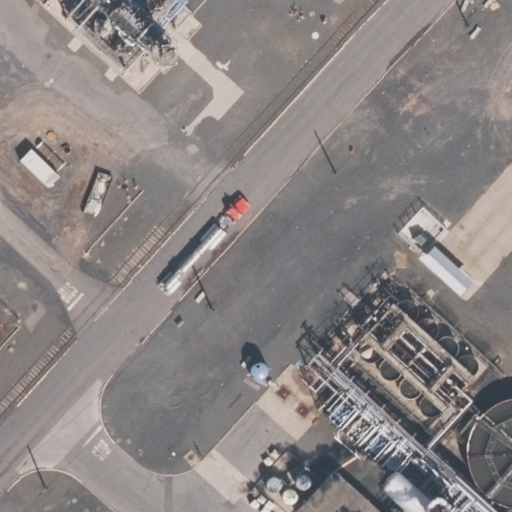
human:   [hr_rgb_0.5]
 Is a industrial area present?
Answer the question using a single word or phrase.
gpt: yes

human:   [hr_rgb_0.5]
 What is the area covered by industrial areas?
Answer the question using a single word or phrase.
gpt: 10583m2

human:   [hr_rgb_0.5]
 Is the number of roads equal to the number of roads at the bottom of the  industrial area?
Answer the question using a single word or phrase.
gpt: no

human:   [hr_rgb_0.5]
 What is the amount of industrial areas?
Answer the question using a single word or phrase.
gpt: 1

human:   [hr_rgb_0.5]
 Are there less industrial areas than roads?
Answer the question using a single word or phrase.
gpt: no

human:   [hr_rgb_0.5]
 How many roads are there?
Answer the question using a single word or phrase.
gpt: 1

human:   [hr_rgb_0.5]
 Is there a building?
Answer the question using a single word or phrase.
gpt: no

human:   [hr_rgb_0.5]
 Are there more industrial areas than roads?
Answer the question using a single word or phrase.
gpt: no

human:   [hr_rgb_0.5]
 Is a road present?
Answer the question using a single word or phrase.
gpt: yes

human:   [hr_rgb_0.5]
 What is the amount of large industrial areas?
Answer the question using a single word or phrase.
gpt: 1

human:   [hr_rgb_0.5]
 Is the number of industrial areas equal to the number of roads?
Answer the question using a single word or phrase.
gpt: yes

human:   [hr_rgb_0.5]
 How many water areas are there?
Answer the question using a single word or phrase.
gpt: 0

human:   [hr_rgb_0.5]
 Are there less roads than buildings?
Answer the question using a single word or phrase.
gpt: no

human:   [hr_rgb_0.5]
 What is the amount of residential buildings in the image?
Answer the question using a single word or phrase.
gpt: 0

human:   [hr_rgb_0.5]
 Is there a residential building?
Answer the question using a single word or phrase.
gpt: no

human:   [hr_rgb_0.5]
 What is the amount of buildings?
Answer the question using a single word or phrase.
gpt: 0

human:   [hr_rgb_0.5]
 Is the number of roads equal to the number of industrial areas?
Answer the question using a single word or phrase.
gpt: yes

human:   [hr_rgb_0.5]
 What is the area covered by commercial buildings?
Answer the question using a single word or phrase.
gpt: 0m2

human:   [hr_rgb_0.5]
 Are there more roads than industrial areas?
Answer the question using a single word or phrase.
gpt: no

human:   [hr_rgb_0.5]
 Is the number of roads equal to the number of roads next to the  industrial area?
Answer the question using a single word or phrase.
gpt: yes

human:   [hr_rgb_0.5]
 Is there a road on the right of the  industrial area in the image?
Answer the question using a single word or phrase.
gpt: no

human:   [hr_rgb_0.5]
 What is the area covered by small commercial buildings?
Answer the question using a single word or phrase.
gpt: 0m2

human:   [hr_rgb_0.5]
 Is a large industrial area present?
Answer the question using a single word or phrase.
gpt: yes

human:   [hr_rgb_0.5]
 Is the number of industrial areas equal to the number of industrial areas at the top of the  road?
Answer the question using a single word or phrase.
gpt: no

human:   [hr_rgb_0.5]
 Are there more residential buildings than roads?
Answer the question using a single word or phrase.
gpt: no

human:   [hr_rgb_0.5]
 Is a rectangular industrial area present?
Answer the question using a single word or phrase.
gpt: yes

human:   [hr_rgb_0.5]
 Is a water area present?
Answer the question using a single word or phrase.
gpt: no

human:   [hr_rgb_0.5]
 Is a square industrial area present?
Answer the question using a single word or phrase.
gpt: no

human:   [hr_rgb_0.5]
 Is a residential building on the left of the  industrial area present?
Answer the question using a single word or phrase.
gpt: no

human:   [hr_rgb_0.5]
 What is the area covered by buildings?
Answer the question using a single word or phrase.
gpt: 0m2

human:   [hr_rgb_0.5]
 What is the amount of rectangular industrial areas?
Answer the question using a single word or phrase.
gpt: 1

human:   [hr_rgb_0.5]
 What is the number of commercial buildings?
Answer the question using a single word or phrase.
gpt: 0

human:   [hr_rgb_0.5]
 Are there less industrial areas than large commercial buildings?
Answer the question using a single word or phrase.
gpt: no

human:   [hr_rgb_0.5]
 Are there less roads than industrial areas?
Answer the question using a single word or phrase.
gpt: no

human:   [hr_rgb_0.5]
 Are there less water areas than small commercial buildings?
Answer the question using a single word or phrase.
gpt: no

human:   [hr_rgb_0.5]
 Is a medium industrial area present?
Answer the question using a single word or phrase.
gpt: no

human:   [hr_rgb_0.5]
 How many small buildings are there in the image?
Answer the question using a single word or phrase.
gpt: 0

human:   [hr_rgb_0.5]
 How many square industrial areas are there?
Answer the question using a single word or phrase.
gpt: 0

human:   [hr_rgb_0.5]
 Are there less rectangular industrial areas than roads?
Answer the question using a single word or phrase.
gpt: no

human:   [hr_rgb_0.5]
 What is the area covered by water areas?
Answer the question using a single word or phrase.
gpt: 0m2

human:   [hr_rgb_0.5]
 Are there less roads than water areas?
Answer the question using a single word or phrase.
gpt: no

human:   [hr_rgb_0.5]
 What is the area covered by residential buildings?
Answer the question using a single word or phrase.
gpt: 0m2

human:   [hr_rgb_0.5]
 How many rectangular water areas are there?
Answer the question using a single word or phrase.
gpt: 0

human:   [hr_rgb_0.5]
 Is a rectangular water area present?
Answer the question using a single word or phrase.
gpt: no

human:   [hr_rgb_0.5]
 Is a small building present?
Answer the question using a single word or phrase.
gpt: no

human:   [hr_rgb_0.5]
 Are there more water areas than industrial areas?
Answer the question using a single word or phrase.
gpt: no

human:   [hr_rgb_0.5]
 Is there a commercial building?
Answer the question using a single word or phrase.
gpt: no

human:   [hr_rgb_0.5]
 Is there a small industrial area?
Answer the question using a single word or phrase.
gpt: no

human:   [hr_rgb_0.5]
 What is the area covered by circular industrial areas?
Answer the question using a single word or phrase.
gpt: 0m2

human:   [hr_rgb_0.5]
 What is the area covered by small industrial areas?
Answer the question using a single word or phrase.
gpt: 0m2

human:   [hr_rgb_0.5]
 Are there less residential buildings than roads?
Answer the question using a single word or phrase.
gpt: yes

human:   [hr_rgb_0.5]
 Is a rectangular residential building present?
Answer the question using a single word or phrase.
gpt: no

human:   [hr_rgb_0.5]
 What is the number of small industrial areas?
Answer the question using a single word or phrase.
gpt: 0

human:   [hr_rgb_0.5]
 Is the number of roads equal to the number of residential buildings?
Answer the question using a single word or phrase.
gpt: no

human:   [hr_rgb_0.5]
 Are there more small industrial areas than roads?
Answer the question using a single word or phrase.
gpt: no

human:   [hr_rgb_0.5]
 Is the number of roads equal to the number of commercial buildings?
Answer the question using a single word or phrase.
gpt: no

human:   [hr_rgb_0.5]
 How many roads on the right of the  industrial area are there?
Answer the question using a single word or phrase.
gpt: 0

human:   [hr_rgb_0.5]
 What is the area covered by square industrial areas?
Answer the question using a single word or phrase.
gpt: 0m2

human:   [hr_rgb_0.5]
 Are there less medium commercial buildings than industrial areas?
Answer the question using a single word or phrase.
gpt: yes

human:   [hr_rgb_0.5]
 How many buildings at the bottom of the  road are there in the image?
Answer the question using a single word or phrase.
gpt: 0

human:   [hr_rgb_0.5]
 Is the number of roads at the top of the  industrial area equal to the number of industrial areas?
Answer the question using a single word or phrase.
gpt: yes

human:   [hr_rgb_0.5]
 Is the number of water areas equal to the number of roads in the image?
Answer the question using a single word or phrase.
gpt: no

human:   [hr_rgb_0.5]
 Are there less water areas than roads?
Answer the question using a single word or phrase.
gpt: yes

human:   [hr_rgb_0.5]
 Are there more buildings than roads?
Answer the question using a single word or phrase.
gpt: no